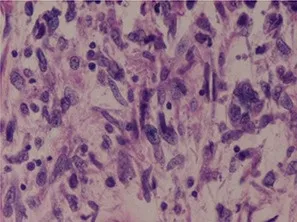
MTSCC: Foci of sarcomatoid differentiation were seen with pleomorphic high-grade nuclei without any evidence of vascular invasion. Haematoxylin and eosin, 40x.
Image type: pathology (h&e)